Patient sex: F
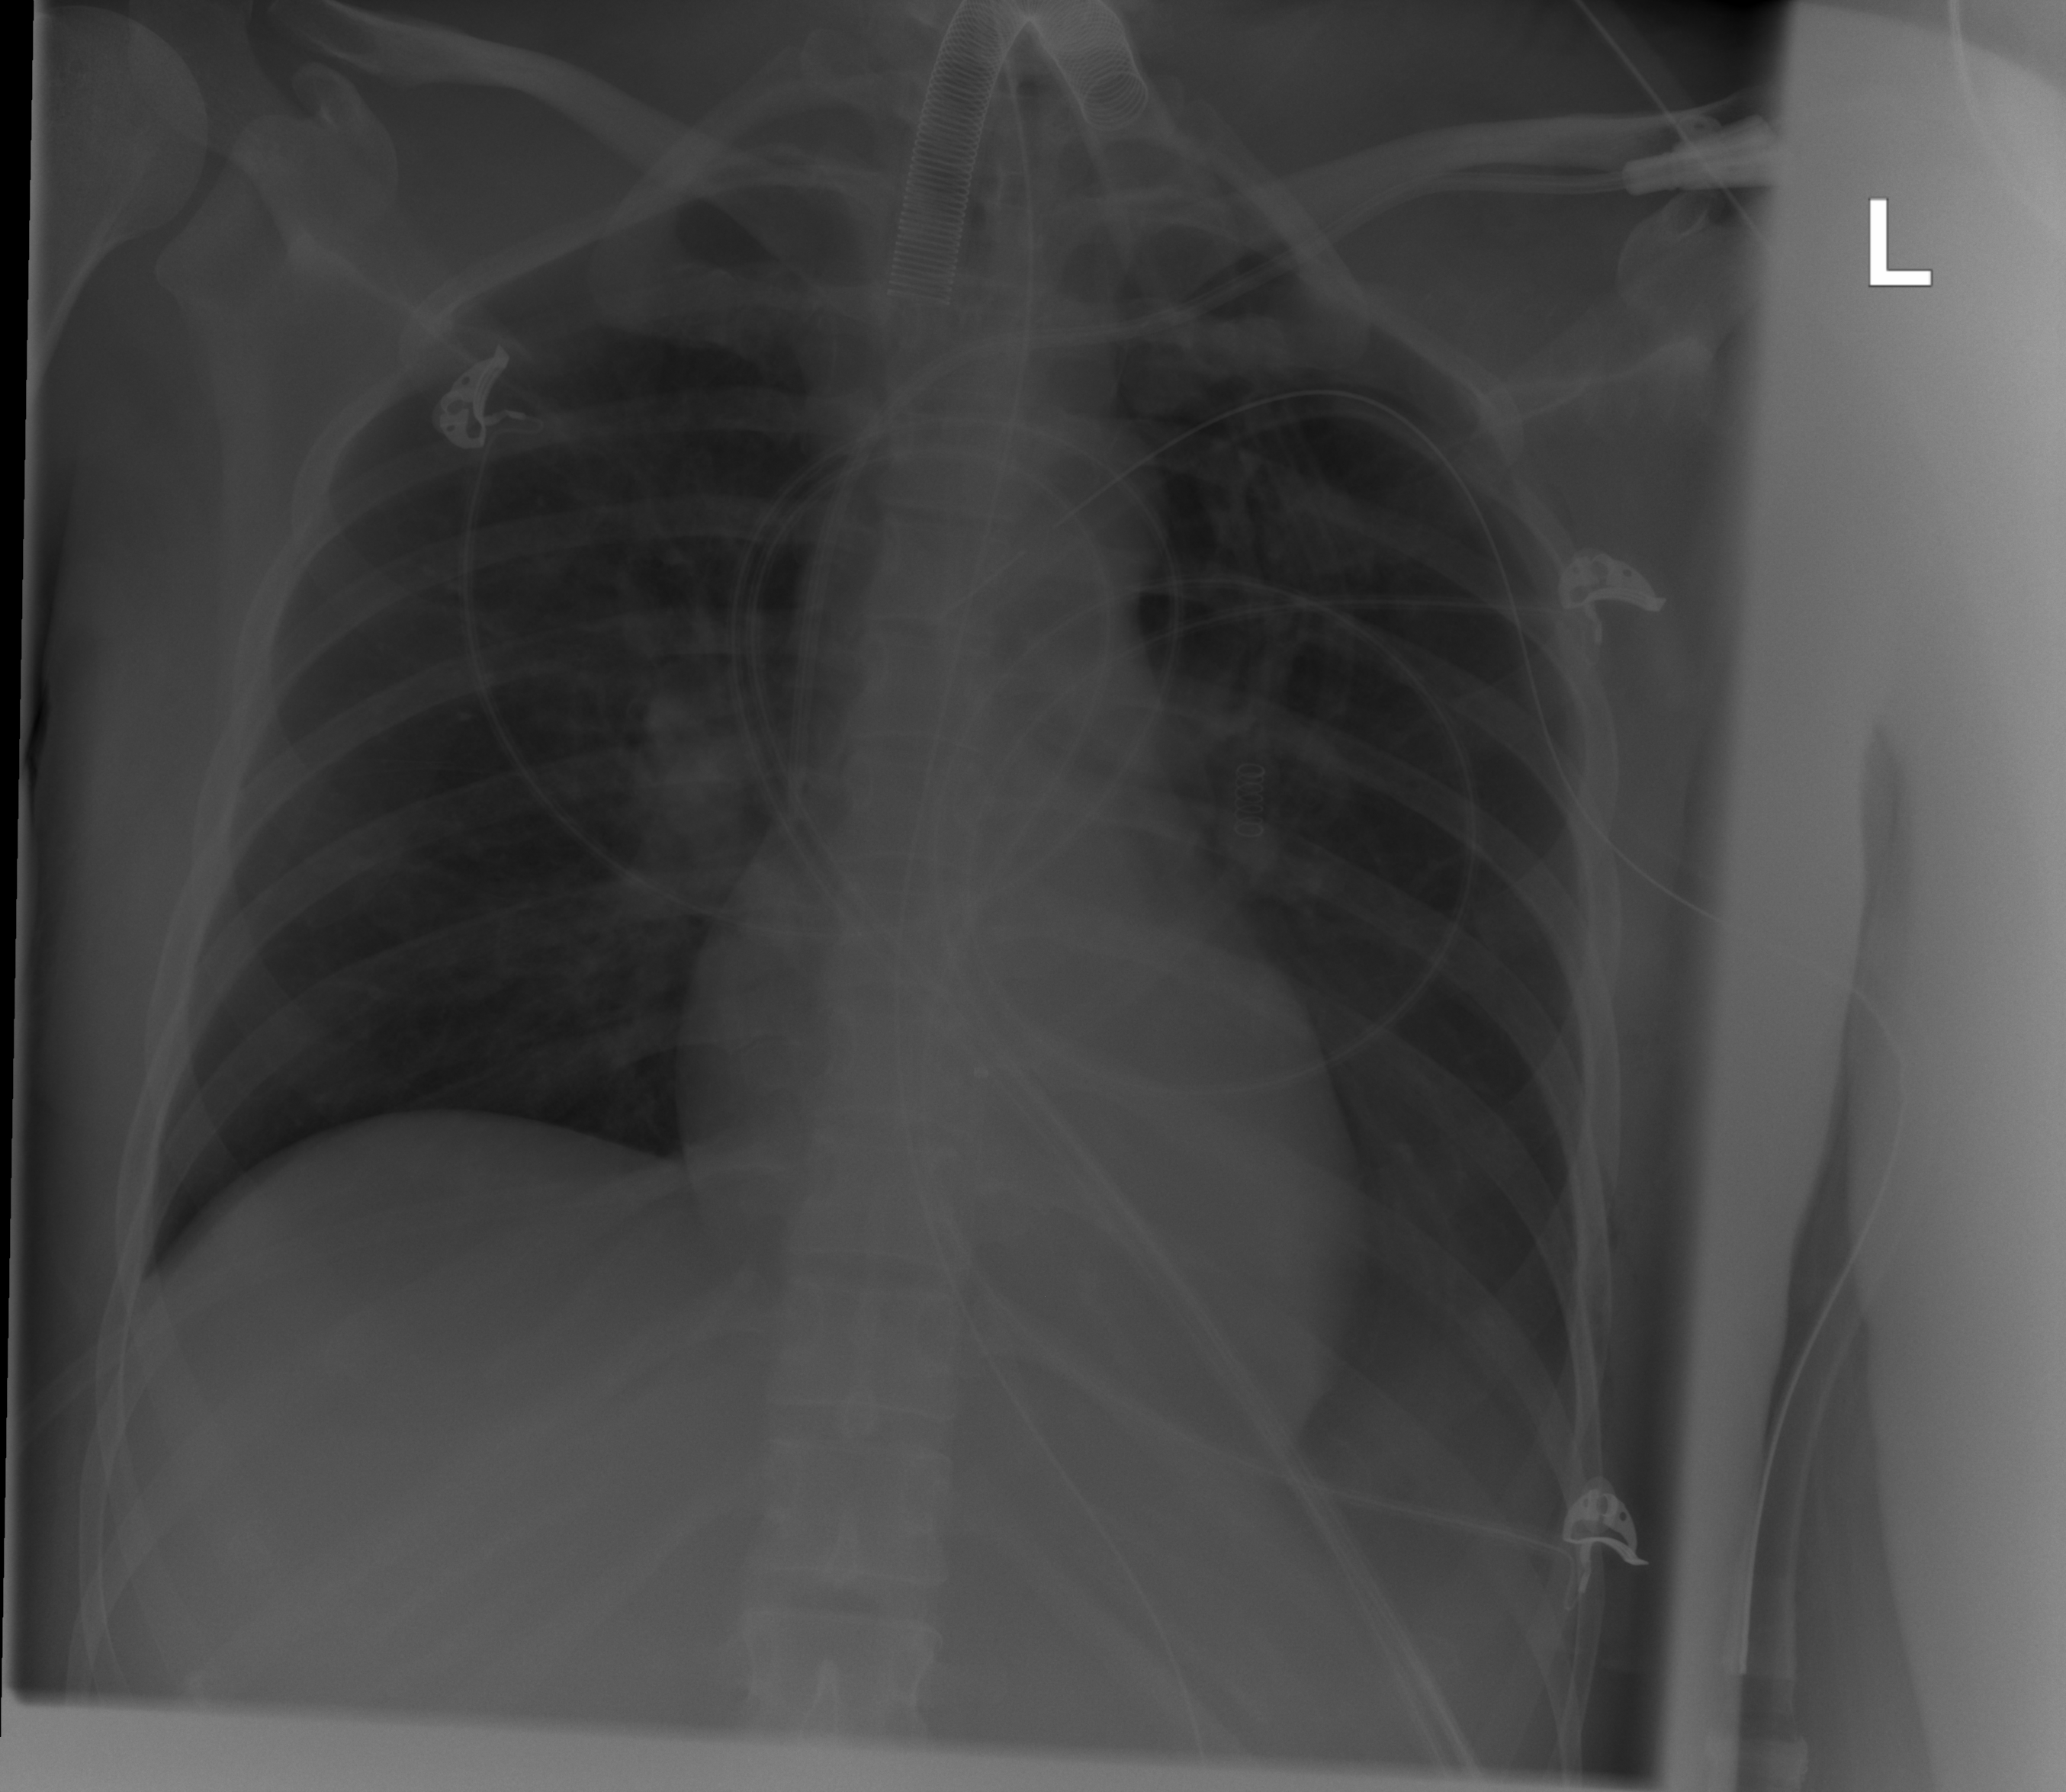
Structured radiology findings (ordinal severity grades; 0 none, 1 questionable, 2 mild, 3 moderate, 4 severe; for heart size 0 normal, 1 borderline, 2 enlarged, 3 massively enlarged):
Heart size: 0
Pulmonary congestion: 0
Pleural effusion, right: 0
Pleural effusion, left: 2
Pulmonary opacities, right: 0
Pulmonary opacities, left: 0
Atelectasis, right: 0
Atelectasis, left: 2